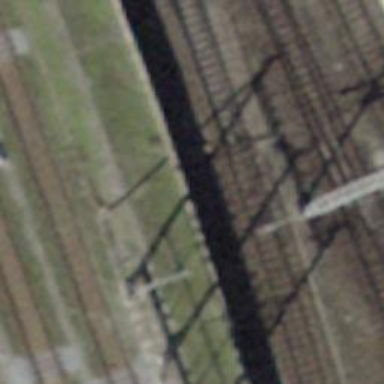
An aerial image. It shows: Railway switch.